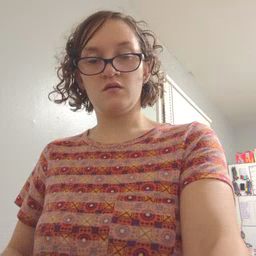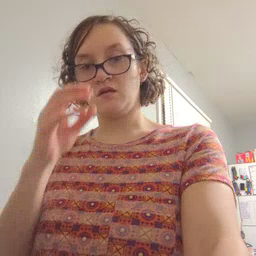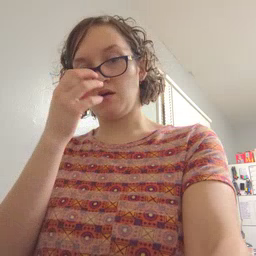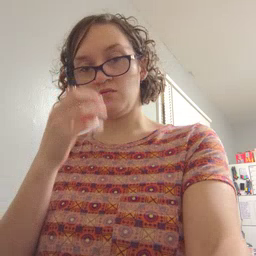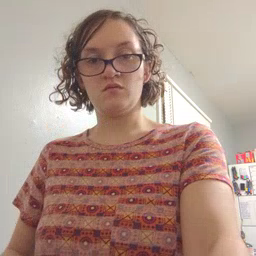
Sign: clown